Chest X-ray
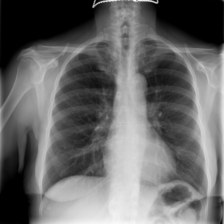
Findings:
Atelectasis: negative
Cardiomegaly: negative
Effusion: negative
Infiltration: negative
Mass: negative
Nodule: negative
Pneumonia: negative
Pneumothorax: negative
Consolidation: negative
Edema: negative
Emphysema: negative
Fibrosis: negative
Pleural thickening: negative
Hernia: negative